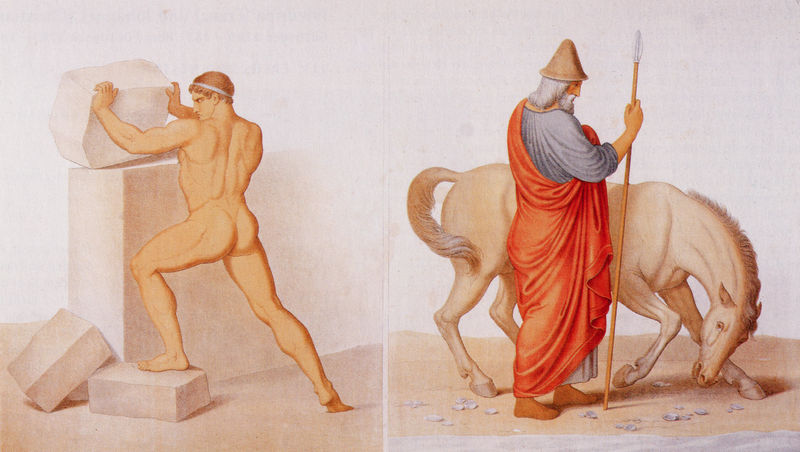
Titel: Epeus und Nestor
Künstler: Franz Riepenhausen
Standort: Frankfurt (am Main)
Institution: Freies Deutsches Hochstift / Goethe-Museum
Schlagwörter: akt, blau, felsen, fuß, gott, hand, haut, held, körper, mann, nackt, schatten, umhang, wasser, weiß, aquarell, gelb, menschen, bewegung, braun, finger, frisur, grau, haar, hut, marmor, männer, nase, ohr, profil, rücken, skizze, stützen, zeichnung, rot, tier, tuch, beige, alt, bart, hemd, jung, kappe, mütze, profile, wand, arme, band, falten, sehen, spitze, stein, steine, stirnband, hände, boden, gewand, haare, mantel, ohren, schultern, arbeit, pferd, beine, fell, huf, hufe, mähne, schwanz, schweif, füße, hintern, strand, ecke, zwei, haltung, stab, fels, haarband, arbeiter, querformat, lanze, anstrengung, kraft, muskeln, faltenwurf, podest, waden, nazarener, muskulös, antike, greis, buch, barfuß, illustration, entwurf, schimmel, ohrmuschel, rom, jüngling, quader, sklave, muskel, toga, dressur, stark, nüstern, griechisch, sturz, fresken, zeichnerisch, binde, griechenland, speer, fresko, hirtenstab, block, ackt, hirte, athlet, grieche, herkules, stemmen, deutschrömer, viereck, oberarme, araber, bauen, pferdeschwanz, zeichnungen, zeichung, bosse, blöcke, baumeister, steinbruch, sehnen, wildpferd, atlas, hirt, nakct, phrygische mütze, bekleidet, atleth, heroe, beie, sysiphos, dakermütze, wüstensohn, po